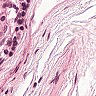
Metastatic tissue present: no